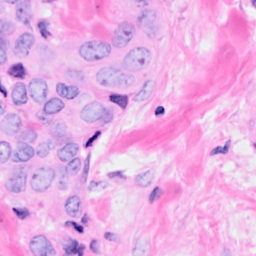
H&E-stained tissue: Breast